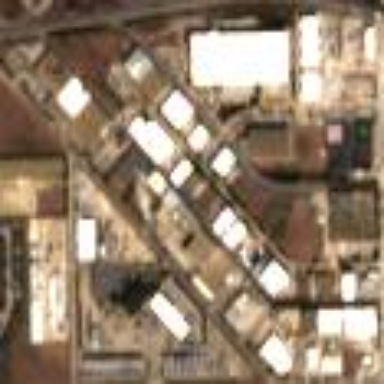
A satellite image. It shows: Industrial area.